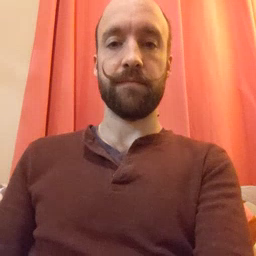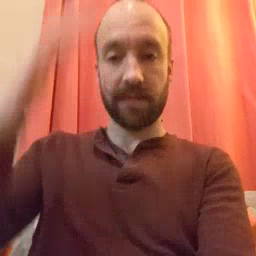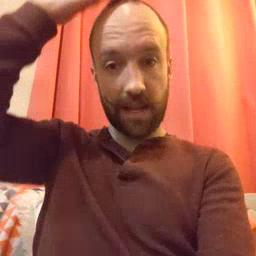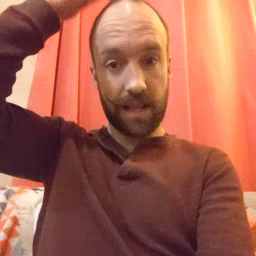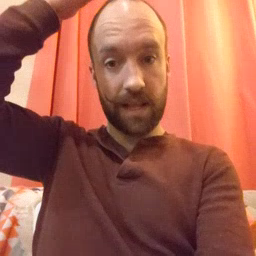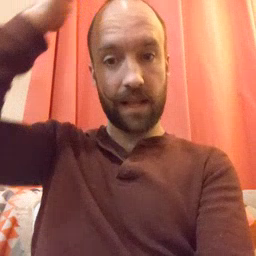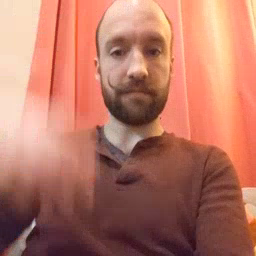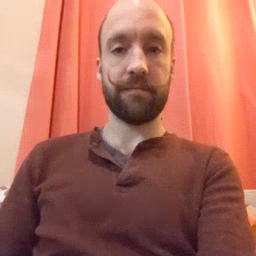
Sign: hat